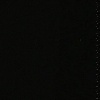
Label: space